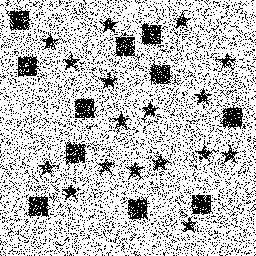
Squares: 11
Triangles: 0
Stars: 17
Total shapes: 28